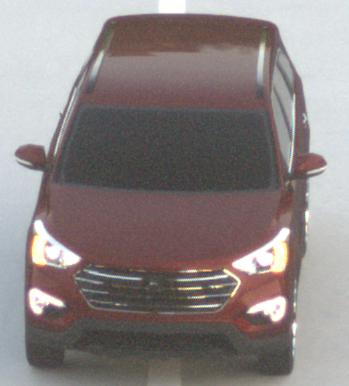
Make: Hyundai
Model: Santa Fe 2.4 GDI
Detailed model: Santa Fe (DM)
Model produced from: 2017/08
Model produced until: 2018/01
Doors: 5
Color: red
Road condition: dry road
Daytime: sunrise or sunset
Contrast: low contrast